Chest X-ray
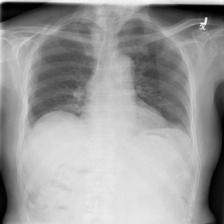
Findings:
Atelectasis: negative
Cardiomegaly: negative
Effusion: negative
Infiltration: negative
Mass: negative
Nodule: negative
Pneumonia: negative
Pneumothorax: negative
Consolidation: negative
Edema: negative
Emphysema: negative
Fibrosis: negative
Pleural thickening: negative
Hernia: negative